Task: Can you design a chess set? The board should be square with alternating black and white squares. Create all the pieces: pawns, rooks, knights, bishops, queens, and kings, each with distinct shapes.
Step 5014:
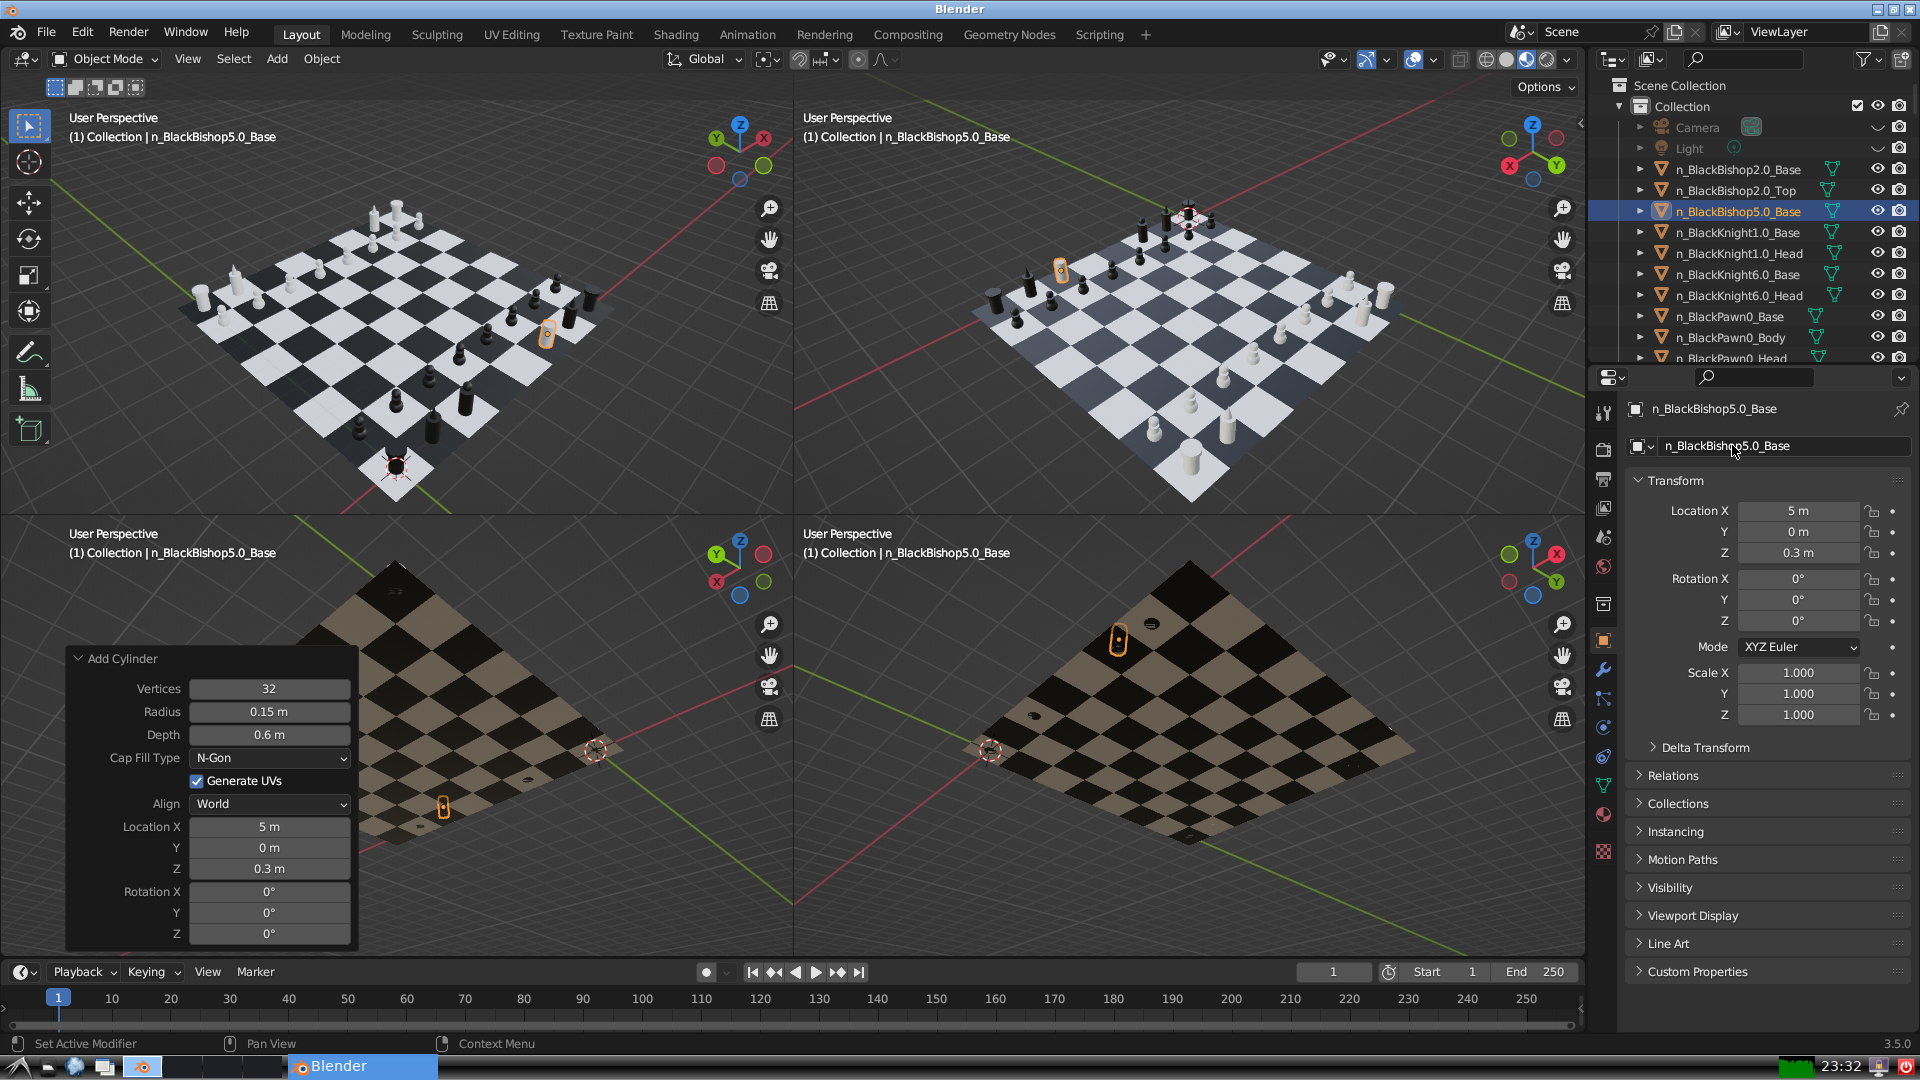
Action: {"mouse_move": [1603, 815]}